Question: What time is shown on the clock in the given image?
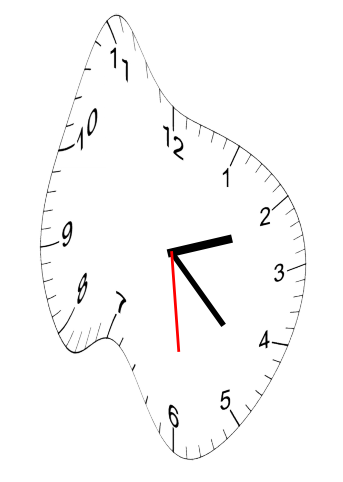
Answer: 02:22:29